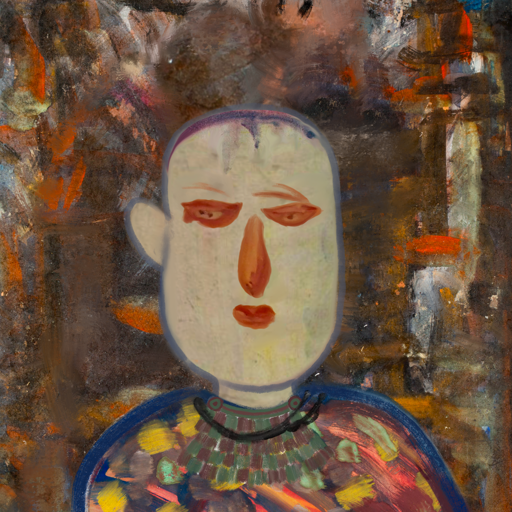
Background: GypsyQueen, Head And Neck Front: Hill_Girl, Face Front: Pious_Lady, Bust: Mother_And_Son_Mother, Hair Front: Blank, Head Accessory: Blank, Second Necklace: After_Raid, Necklace: Orphan, Baby: Blank